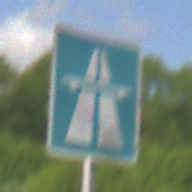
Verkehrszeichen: Autobahn
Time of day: Midday
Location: Outdoor (RoadRail)
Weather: PartlyCloudy
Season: NotSpecified
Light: Natural